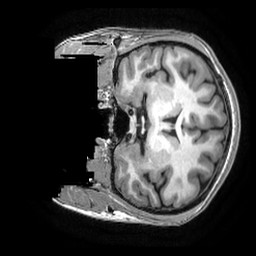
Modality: T1w
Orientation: coronal
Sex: female
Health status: healthy
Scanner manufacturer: ge